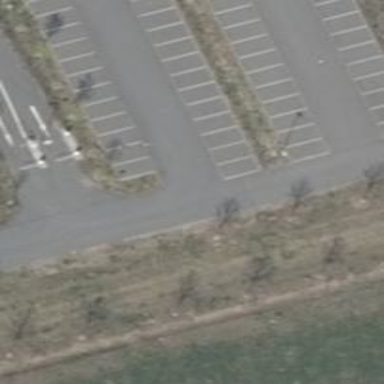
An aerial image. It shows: Asphalt parking aisle road.